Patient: sex M, age 60
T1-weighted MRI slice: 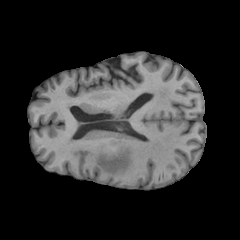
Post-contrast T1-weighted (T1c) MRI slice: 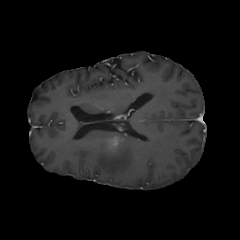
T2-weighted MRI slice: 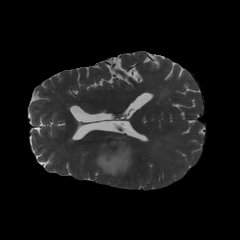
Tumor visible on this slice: yes
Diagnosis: Glioblastoma, IDH-wildtype
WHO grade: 4